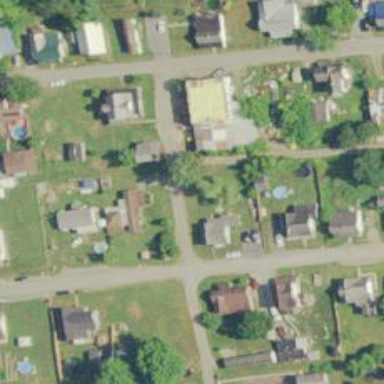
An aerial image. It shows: Alley classified as service road.